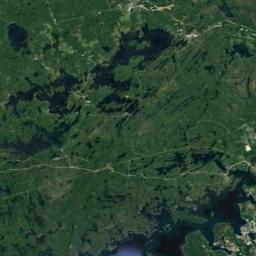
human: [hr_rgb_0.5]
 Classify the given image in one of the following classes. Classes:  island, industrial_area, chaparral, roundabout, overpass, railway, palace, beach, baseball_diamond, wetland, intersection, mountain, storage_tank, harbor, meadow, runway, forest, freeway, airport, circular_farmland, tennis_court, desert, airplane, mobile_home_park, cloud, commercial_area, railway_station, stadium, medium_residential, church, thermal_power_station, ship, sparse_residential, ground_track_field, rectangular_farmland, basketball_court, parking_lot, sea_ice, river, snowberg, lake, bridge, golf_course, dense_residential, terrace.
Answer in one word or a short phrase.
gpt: wetland